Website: apple
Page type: delivery-shipping
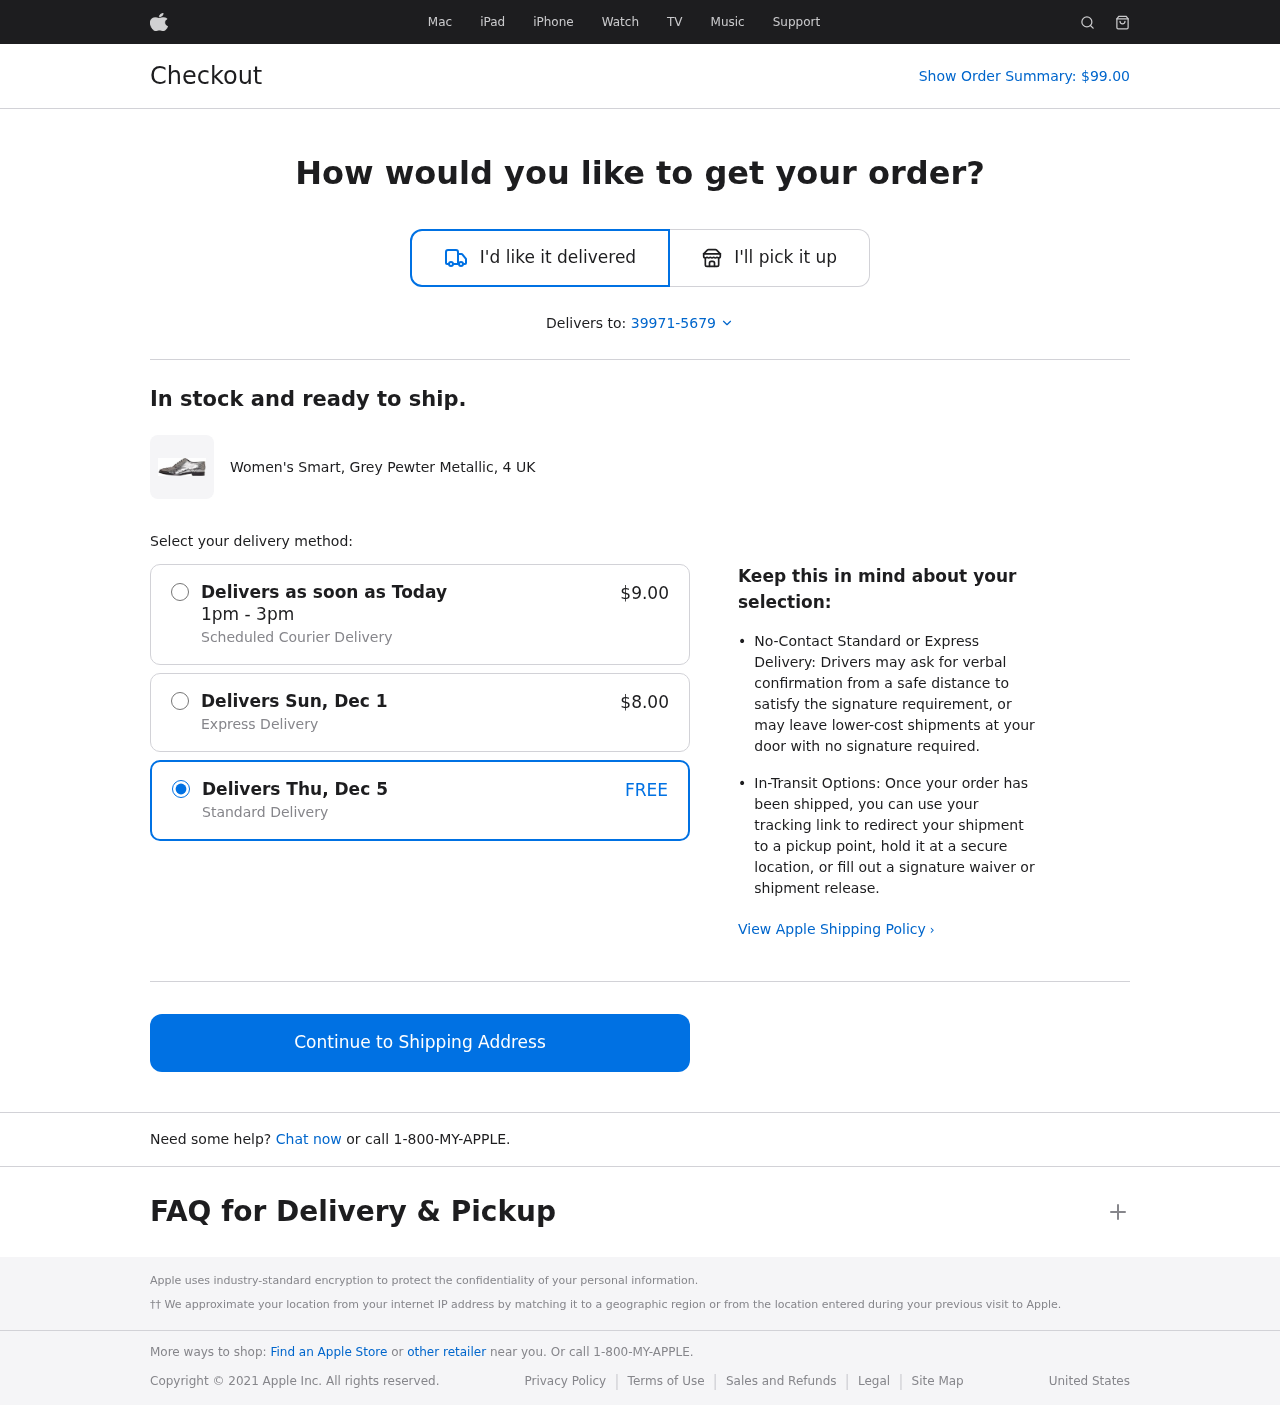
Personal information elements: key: PII_POSTCODE_FULL
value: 39971-5679
Product elements: key: PRODUCT1_NAME
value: Women's Smart, Grey Pewter Metallic, 4 UK
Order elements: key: ORDER_TOTAL
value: $99.00
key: ORDER_SHIPPING_DATE
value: Today
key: ORDER_SAMEDAY_SHIPPING_COST
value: $9.00
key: ORDER_EXPRESS_DATE
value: Sun, Dec 1
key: ORDER_EXPRESS_SHIPPING_COST
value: $8.00
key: ORDER_DELIVERY_DATE
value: Thu, Dec 5
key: ORDER_SHIPPING_COST
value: FREE